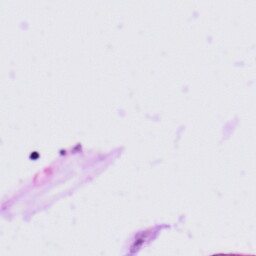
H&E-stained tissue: Tonsil